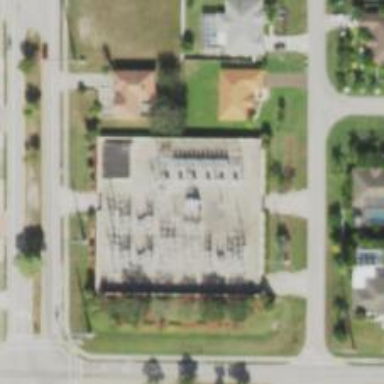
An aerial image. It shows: Switch for power supply.